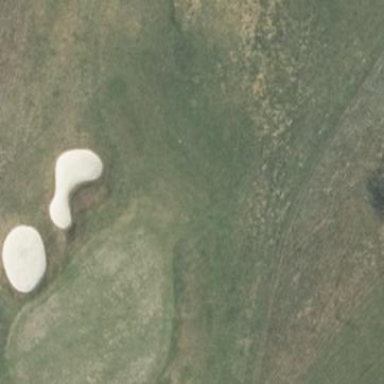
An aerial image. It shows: Golf green.